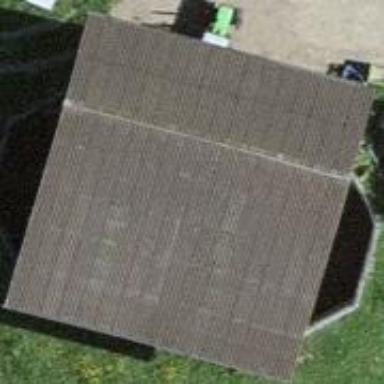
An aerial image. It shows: Sty building.